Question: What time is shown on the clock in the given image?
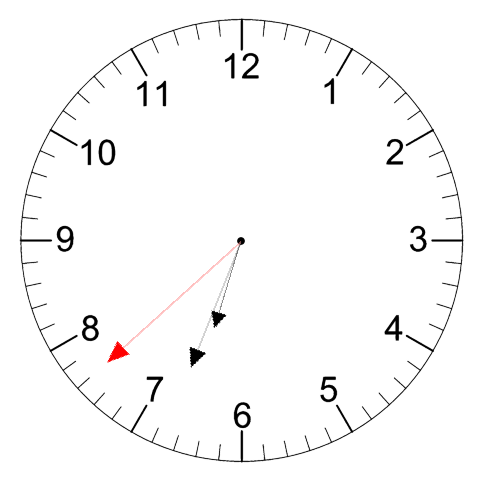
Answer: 06:33:38